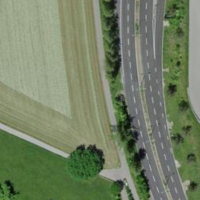
EUNIS habitat code: 25
Species observed at this site:
Cornus sanguinea
Prunus spinosa
Passer domesticus